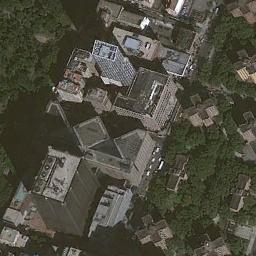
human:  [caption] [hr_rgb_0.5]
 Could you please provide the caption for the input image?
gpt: The commercial area is consist of many buildings next to the trees .

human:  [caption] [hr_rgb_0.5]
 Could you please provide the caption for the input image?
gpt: A commercial area has lots of buildings of different shapes is surrounded by some trees .

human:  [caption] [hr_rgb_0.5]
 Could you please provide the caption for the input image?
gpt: The building in the lower right corner is the highest .

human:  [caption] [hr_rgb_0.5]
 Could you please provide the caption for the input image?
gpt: In a business district there are many tall buildings of different shapes and several roads with many cars and many trees .

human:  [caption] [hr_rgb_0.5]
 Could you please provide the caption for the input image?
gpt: There are some buildings with many green trees beside on a commercial area .